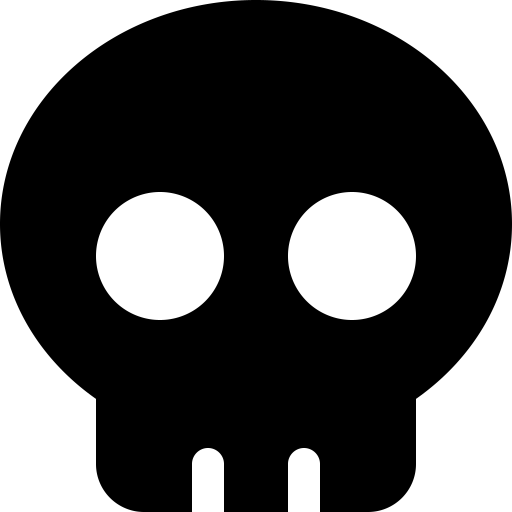
Tags: icon, FontAwesome, fa-icon, solid, skull